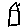
Label: house